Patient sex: F
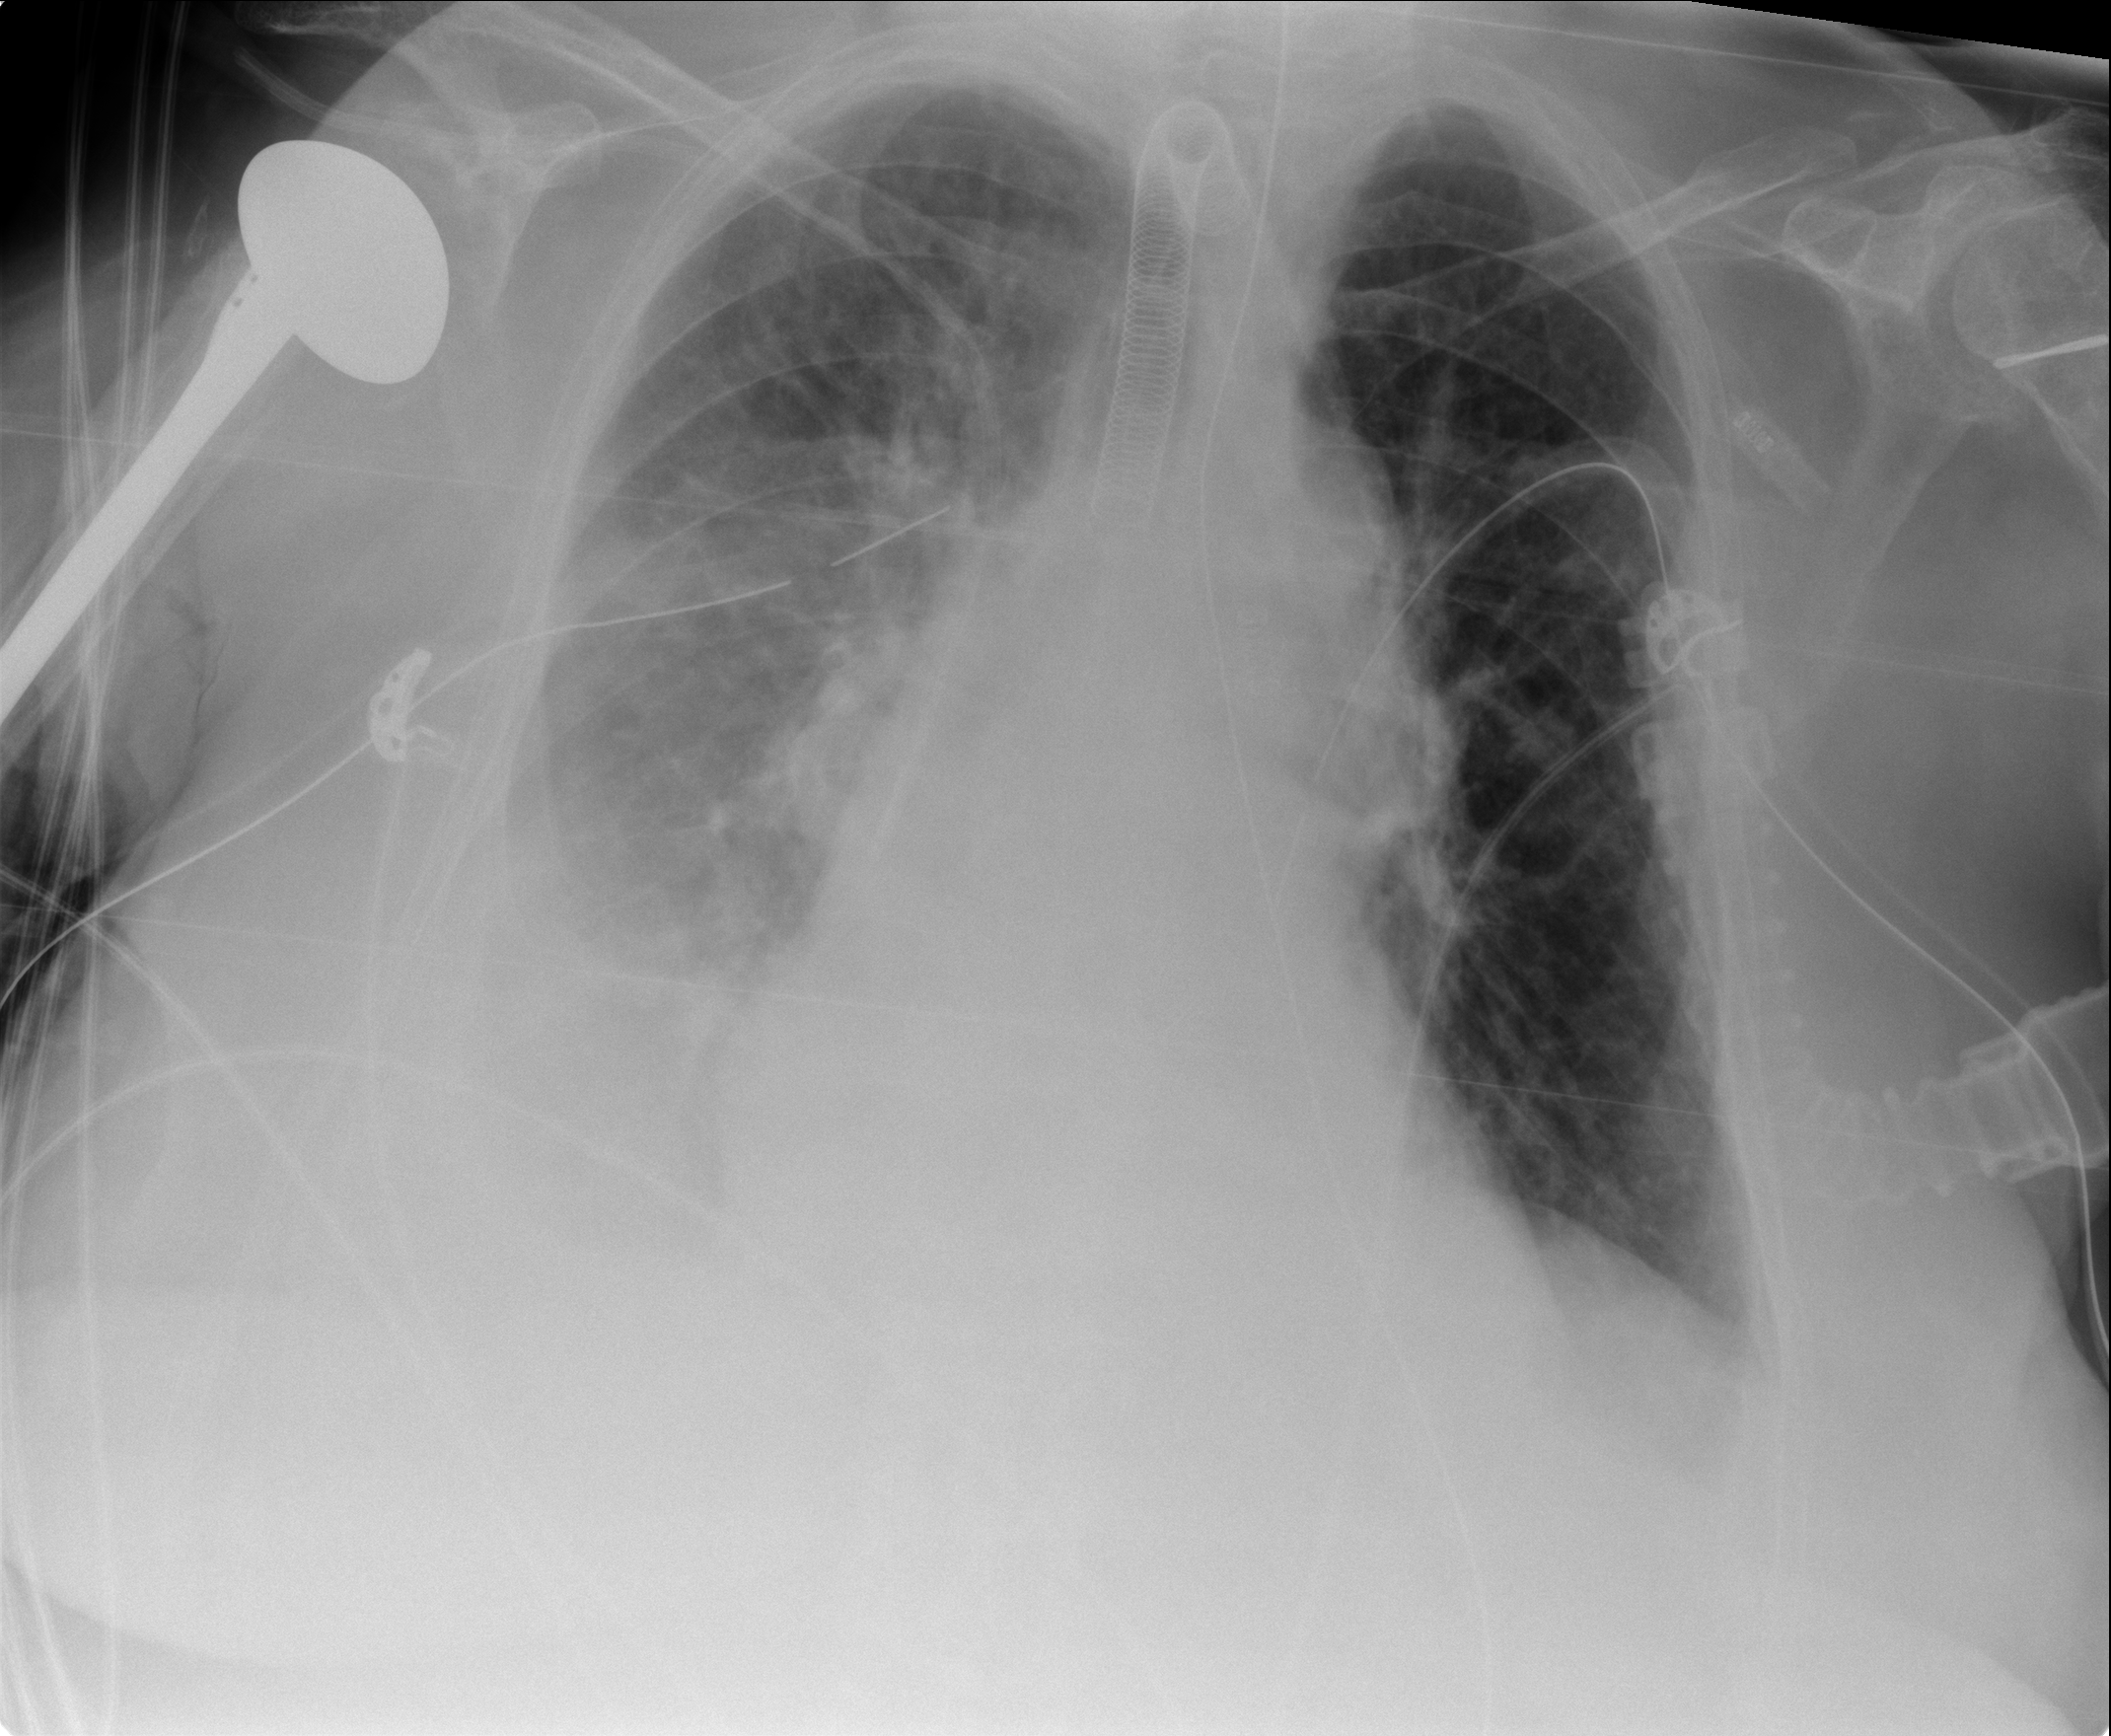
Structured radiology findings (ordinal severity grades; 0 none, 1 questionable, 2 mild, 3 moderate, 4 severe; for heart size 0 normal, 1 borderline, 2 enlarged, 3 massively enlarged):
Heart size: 2
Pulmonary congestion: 2
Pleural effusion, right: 3
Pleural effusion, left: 2
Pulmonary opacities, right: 2
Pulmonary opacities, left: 0
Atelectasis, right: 3
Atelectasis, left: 2